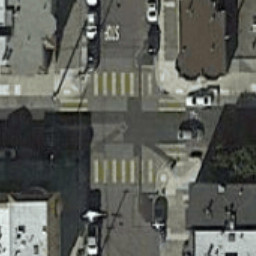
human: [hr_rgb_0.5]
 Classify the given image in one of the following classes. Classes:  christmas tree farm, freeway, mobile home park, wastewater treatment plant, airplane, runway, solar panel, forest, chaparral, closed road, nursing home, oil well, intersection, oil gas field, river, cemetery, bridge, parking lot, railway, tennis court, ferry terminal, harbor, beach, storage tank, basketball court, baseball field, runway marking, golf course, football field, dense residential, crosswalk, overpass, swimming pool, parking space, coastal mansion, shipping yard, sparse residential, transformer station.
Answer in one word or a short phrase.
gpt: crosswalk